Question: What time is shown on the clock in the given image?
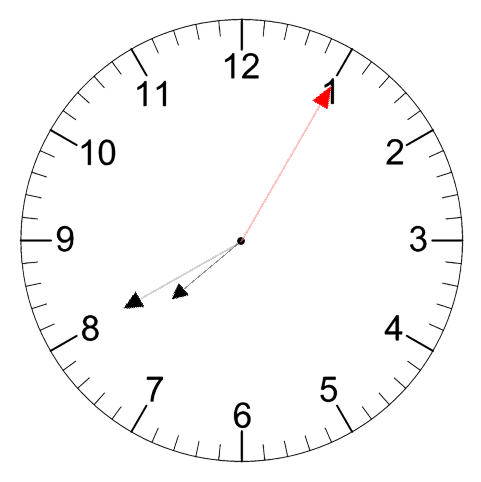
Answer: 07:40:05